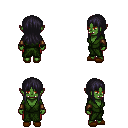
a pixel art fantasy rpg character, female body template, orc, green skin, green robe, red pants, raven unkempt hairstyle, leather bracers, brown slippers, four views (front, back, left, right), 2x2 character sprite sheet, small pixel art, hard edges, no anti-aliasing